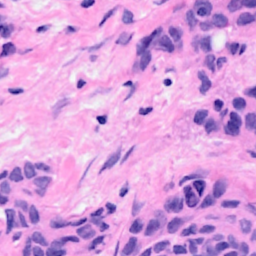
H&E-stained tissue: Breast